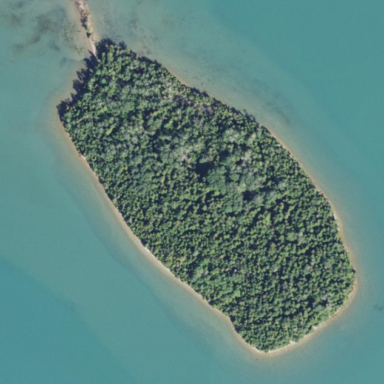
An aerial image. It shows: Islet.